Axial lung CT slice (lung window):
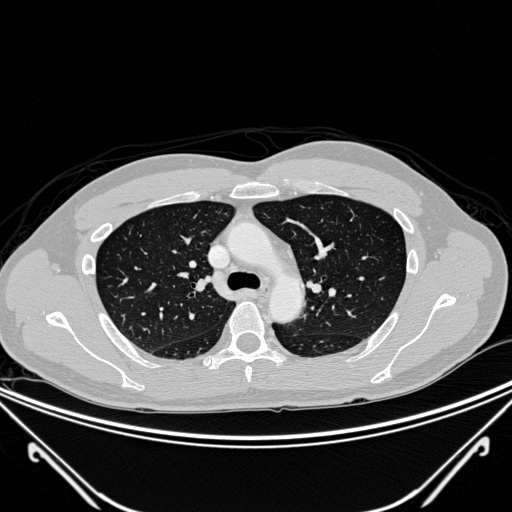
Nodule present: no